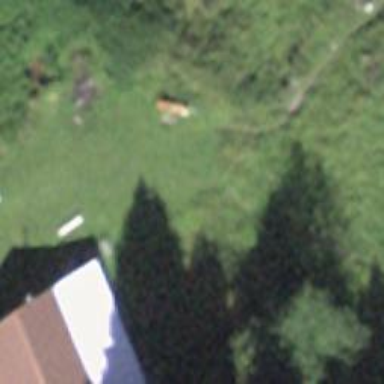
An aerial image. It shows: Isolated dwelling in remote location.